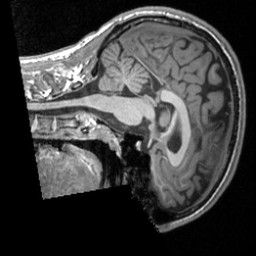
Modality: T1w
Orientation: sagittal
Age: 22
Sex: male
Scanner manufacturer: siemens
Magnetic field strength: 3 T
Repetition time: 1.9 s
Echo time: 0.00226 s